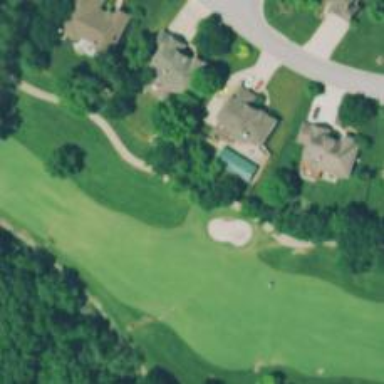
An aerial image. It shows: Pathway for golfing.